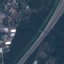
Land use / land cover class: Highway